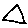
Label: triangle